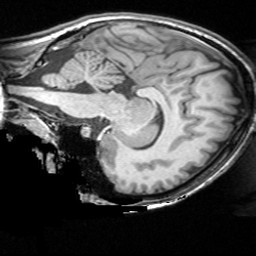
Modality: T1w
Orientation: sagittal
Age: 21
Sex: female
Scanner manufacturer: siemens
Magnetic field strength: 3 T
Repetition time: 1.62 s
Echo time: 0.003 s